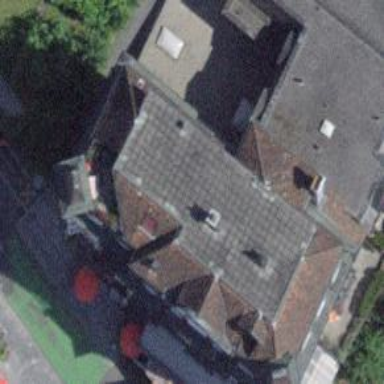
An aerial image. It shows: Restaurant.